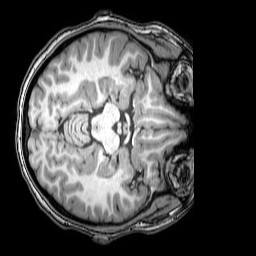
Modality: T1w
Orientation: axial
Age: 27
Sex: female